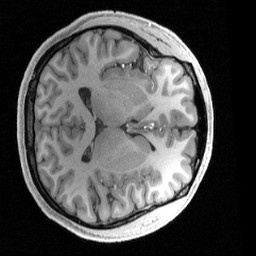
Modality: T1w
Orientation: axial
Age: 20
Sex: female
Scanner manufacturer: siemens
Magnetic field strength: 3 T
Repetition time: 2.4 s
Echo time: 0.00224 s